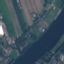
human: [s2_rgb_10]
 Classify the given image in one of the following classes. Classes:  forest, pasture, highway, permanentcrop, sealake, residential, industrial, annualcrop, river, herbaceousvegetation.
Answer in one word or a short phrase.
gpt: River